Question: Here is an example of what I'm trying to do:
'''
library(ggplot2)
n <- 100
df <-
data.frame(
x = runif(n),
y = runif(n),
size = sample(c(1000, 1500, 2000), size = 100, replace = TRUE)
)
ggplot(df, aes(x = x, y = y, alpha = size)) +
geom_point()
'''

<URL>
What I would like is that the scale for alpha would set the lower acceptable transparency to size = 0, so that the real size = 1000 would be midway transparent between 0 and 2000, rather than almost invisible. This would make the transparency scale a linear one starting at 0. Otherwise, it looks like the importance of those size = 1000 is nothing, while in my case it should be seen as "half" as important as size = 2000.
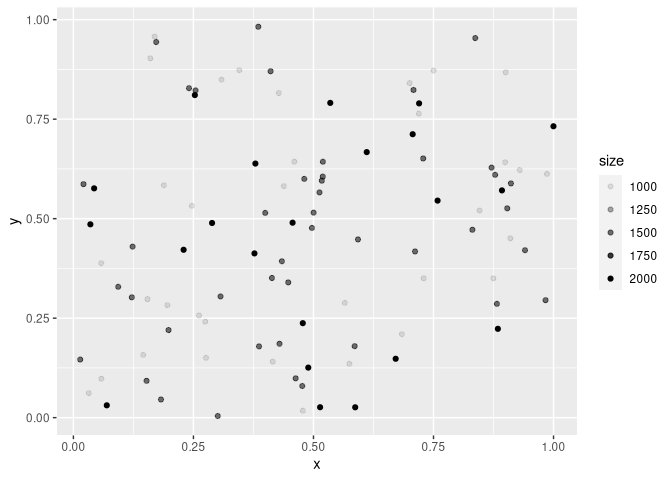
Answer: We can use the 'scale_alpha_continuous' <URL> to specify the range for alpha:
'''
library(ggplot2)
n <- 100
df <-
data.frame(
x = runif(n),
y = runif(n),
size = sample(c(1000, 1500, 2000), size = 100, replace = TRUE)
)
ggplot(df, aes(x = x, y = y, alpha = size)) +
geom_point() +
scale_alpha_continuous(range=c(0.3, 1))
'''
<URL>